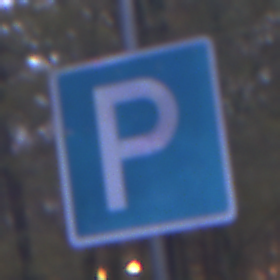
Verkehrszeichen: Parken
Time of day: Night
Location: Outdoor (Suburban)
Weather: PartlyCloudy
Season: NotSpecified
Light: Artificial